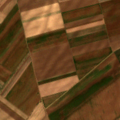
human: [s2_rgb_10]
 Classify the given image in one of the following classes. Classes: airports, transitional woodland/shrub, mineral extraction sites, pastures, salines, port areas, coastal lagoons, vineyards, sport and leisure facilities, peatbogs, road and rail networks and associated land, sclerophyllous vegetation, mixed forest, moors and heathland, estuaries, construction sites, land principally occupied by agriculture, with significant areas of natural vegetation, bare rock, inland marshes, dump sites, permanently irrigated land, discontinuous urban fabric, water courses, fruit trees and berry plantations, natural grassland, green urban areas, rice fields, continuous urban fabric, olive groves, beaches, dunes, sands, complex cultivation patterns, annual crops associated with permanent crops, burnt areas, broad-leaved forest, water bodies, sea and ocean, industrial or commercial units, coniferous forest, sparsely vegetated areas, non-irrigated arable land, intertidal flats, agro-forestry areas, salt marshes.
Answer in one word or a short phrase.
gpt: non-irrigated arable land